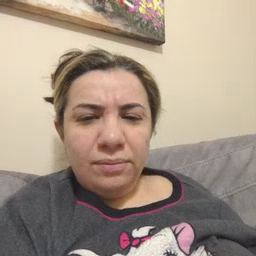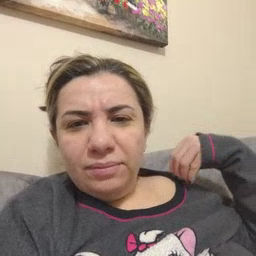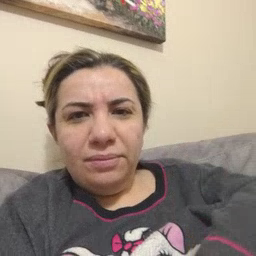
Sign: jacket